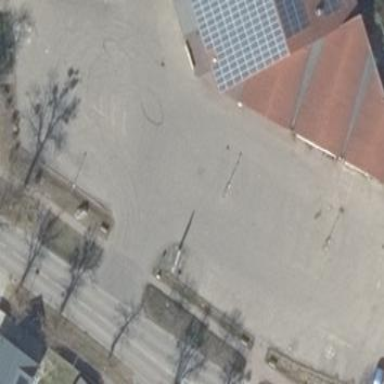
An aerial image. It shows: Parking area with surface.